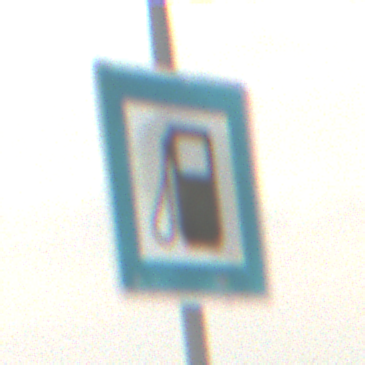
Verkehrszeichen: Tankstelle
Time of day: MorningAfternoon
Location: Outdoor (Nature)
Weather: Overcast
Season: Winter
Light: Natural